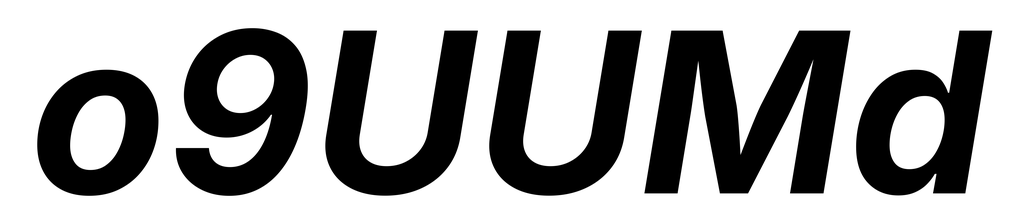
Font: Inter-Italic_Bold_Italic